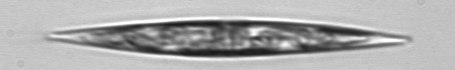
Label: Pleurosigma